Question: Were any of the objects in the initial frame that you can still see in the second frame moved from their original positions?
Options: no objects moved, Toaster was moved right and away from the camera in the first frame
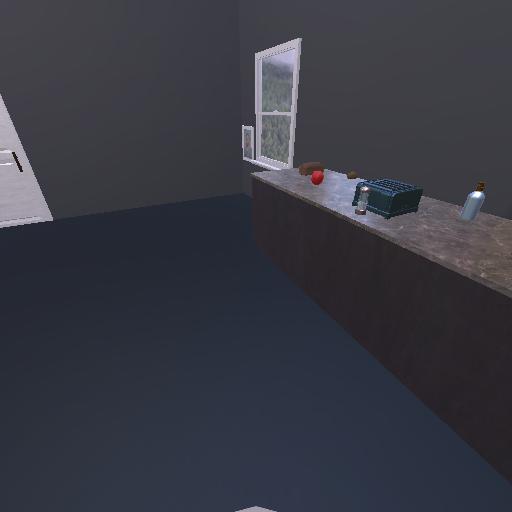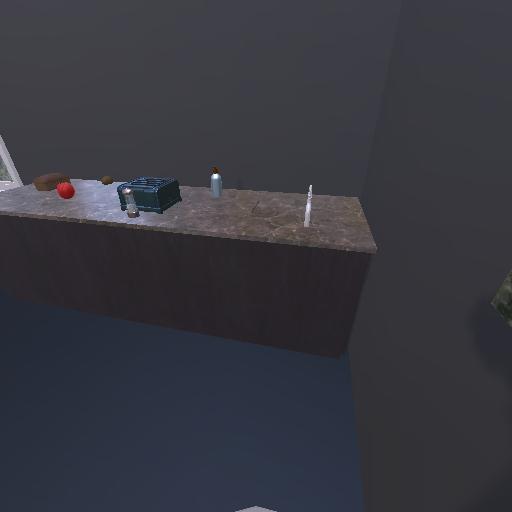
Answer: no objects moved